Current action and preconditions to check: trajectory_clear

Your task: For each precondition in the list above, predict whether it will hold at this action.

Consider the current scene as observed from the mobile robot's camera, and analyze the predicted future states of all dynamic agents (e.g., people, animals, vehicles, or any moving entities) within the NEXT SECOND.

IMPORTANT: Only answer "very likely" if you are absolutely certain—based on strong, clear evidence—that a dynamic agent will violate the precondition in the predicted future state. Do NOT answer "very likely" for unlikely, ambiguous, or low-probability risks.

Ask yourself for each precondition: Is there a high probability, with clear and convincing evidence, that the predicted future states of any dynamic agent will interfere with the predicted future state of the currently executing action within the NEXT SECOND, causing that precondition to fail?

Assess the risk level based on these predictions. Use "likely" or "very likely" if motions create a clear risk of interference.

Use "neutral" or "improbable" if agents are nearby but their predicted paths are clearly diverging or non-conflicting.

Failure Risk Categories: "very improbable", "improbable", "neutral", "likely", "very likely"

Answer Format: Output ONLY the probability_of_failure value from these categories: "very improbable", "improbable", "neutral", "likely", "very likely"

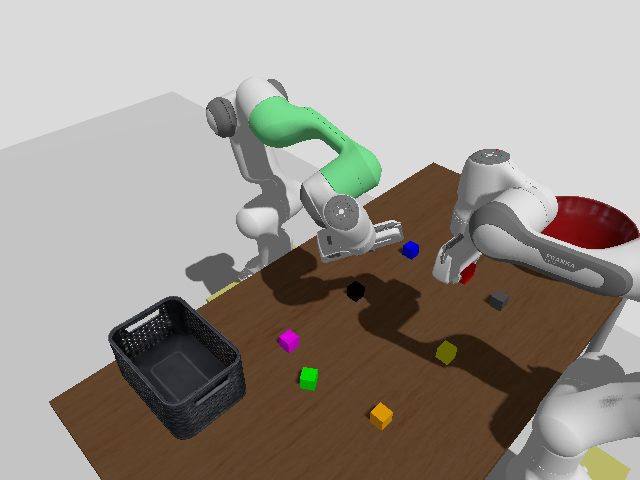

Answer: improbable